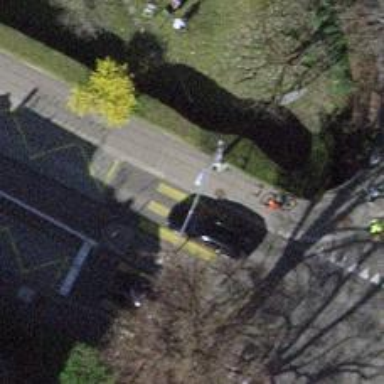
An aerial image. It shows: Kerb serving as barrier.